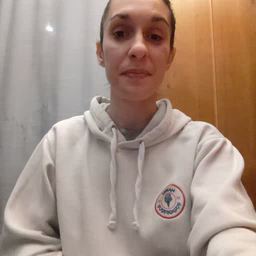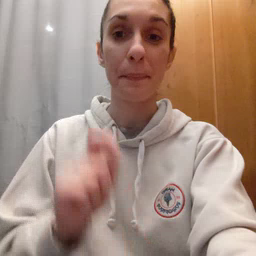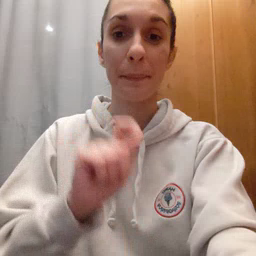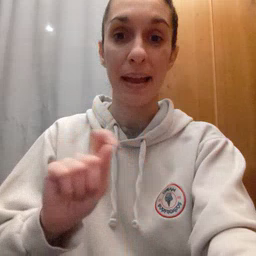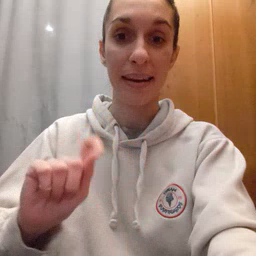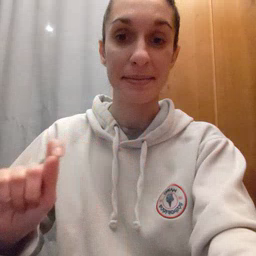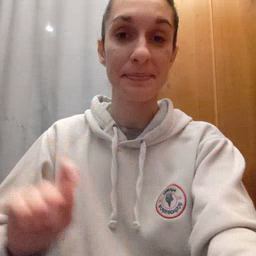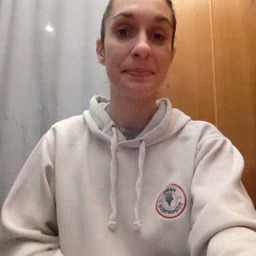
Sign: pen